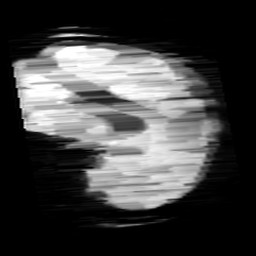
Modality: minIP
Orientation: sagittal
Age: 12
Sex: female
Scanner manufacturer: siemens
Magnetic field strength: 3 T
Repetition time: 0.027 s
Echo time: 0.02 s